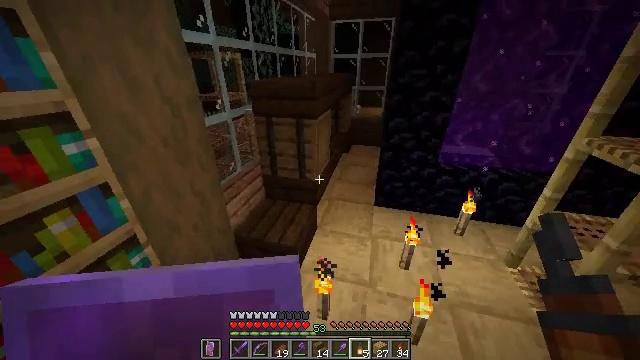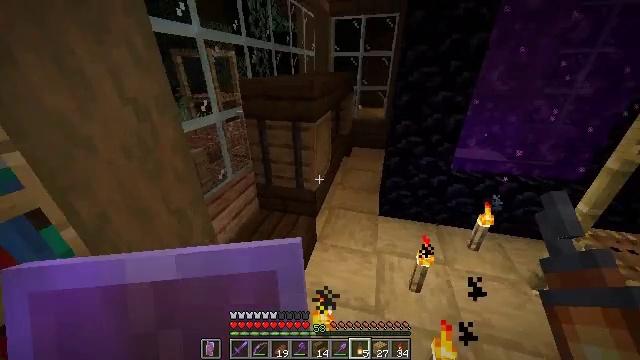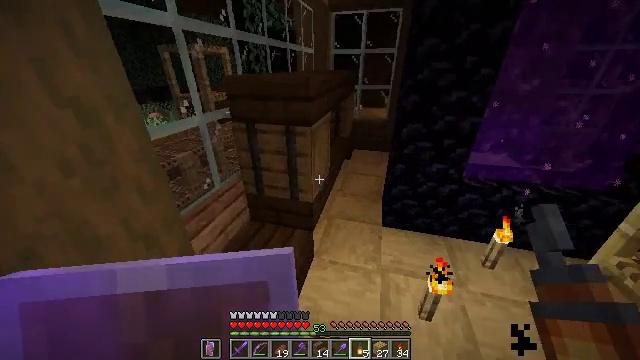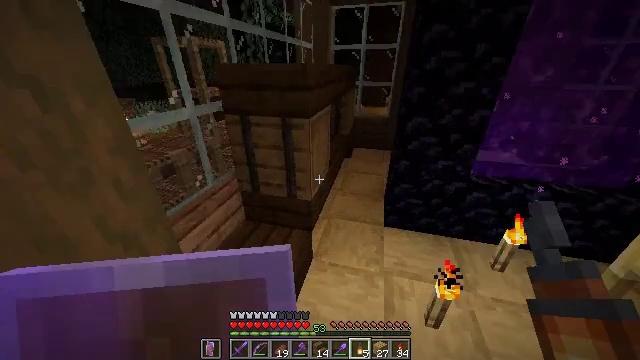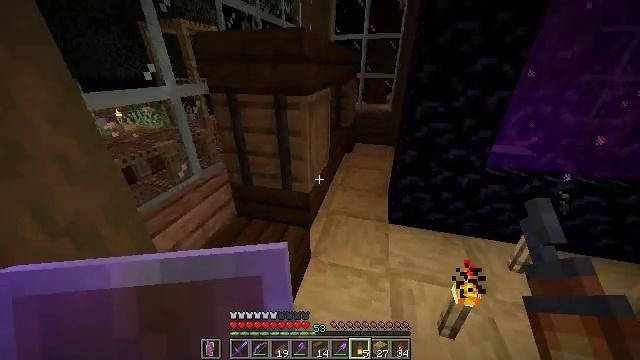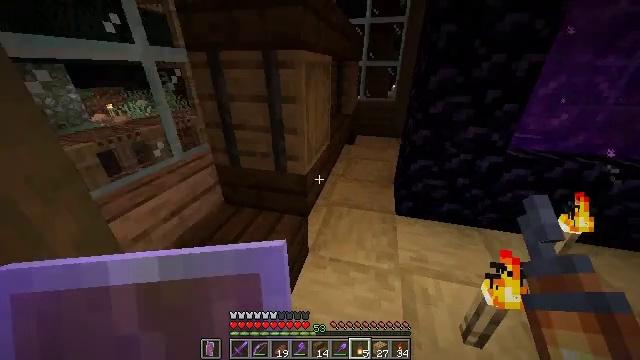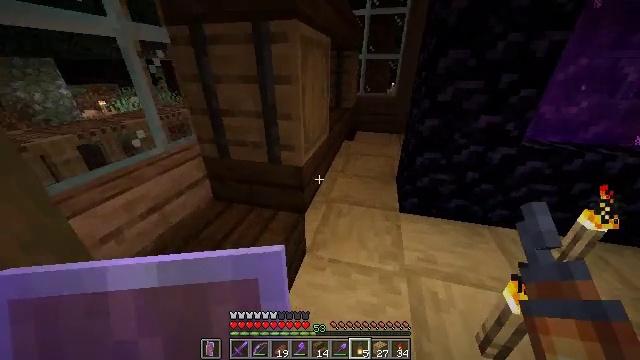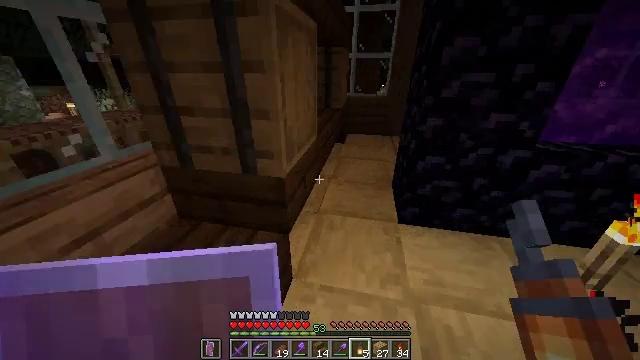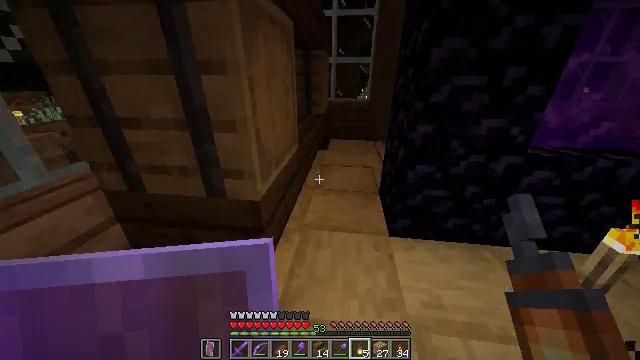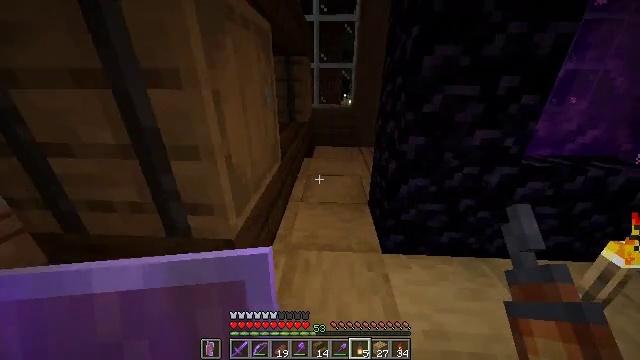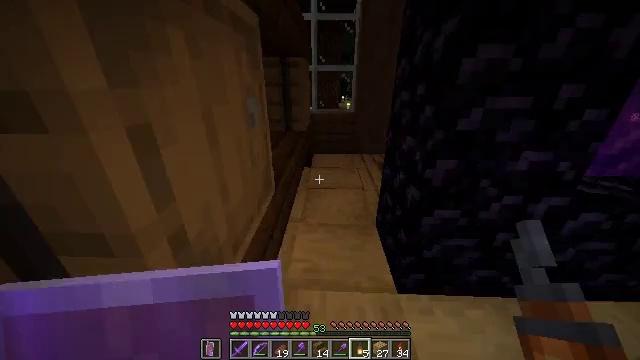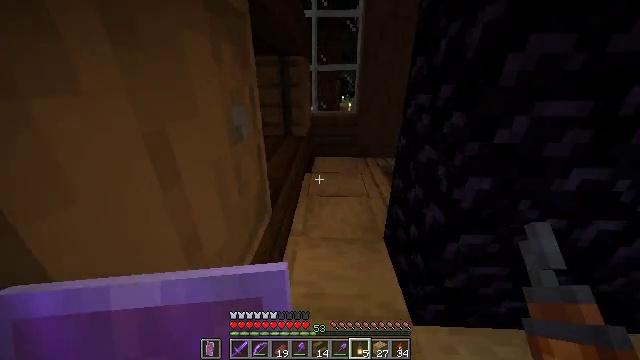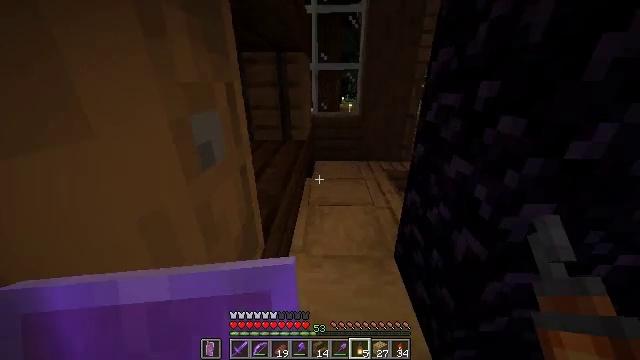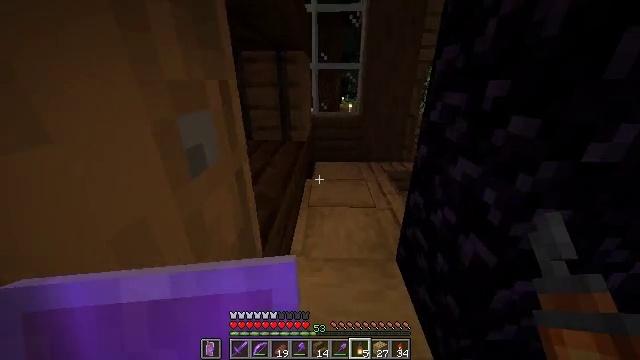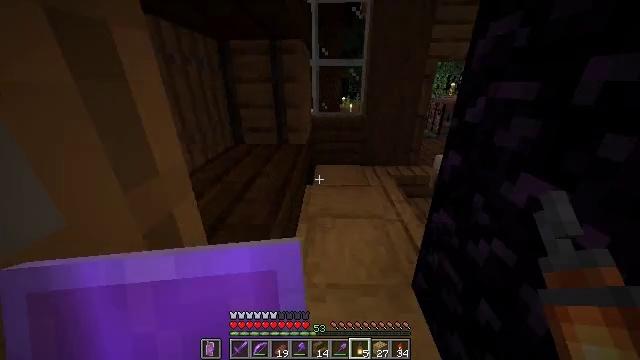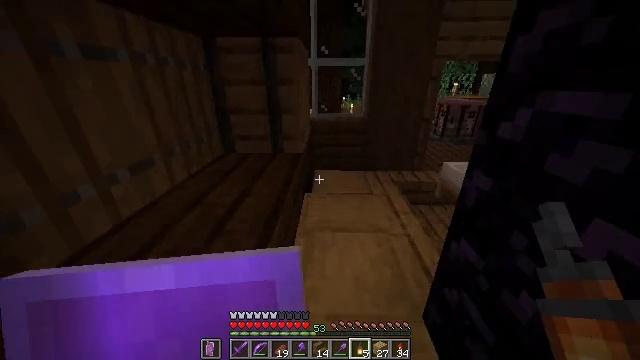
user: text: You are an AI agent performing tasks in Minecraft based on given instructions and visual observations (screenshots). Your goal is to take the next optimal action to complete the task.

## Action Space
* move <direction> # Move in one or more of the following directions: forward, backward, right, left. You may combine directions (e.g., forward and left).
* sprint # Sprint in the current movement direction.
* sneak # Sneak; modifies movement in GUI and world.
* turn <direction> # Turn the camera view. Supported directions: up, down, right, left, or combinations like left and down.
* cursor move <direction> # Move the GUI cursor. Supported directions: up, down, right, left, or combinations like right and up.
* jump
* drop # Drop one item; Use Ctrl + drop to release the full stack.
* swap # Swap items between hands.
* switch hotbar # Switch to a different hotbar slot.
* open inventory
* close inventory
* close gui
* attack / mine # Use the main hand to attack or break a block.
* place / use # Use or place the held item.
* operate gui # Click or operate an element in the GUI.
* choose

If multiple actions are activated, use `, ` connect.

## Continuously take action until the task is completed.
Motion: motion action
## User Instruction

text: Put back the crafting table.
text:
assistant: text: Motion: move forward, sprint
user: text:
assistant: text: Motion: move forward, sprint
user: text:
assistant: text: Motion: move forward, sprint
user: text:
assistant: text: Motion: move forward, sprint
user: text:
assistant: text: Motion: move forward, sprint
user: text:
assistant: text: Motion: move forward, sprint
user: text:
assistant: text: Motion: move forward, sprint, turn right
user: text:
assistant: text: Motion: move forward, sprint, turn right and up
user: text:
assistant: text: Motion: move forward, sprint, turn right and up
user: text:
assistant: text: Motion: move forward, sprint
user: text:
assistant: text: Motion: move forward, sprint
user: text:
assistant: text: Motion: move forward, sprint
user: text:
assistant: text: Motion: move forward, sprint
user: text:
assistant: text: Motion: move forward, sprint
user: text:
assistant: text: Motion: move forward, sprint
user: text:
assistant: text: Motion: move forward, sprint
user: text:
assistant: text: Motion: move forward, sprint, turn right and down
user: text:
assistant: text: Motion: move forward, sprint, turn right and down
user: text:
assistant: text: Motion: move forward, sprint, turn right and down
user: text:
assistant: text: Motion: move forward, sprint, turn right
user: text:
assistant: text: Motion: move forward, sprint
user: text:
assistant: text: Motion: move forward, sprint, turn right
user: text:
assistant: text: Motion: move forward, sprint, turn right and down
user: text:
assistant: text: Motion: move forward, sprint, turn right and down
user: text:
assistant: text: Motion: move forward, sprint, turn right
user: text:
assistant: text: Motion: move forward, sprint, turn right
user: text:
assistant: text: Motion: move forward, turn right
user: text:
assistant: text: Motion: move forward
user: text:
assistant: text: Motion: turn left
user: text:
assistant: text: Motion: turn left and down